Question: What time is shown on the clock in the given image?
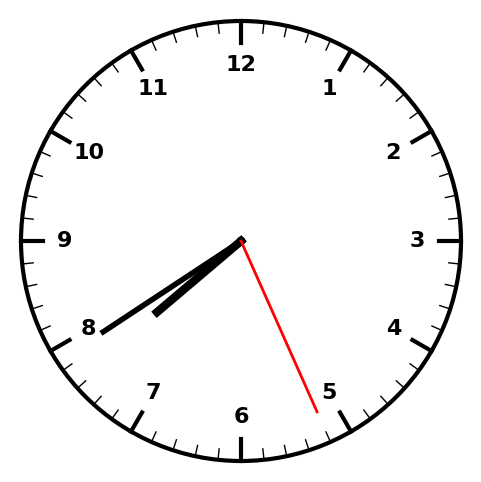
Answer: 07:39:26